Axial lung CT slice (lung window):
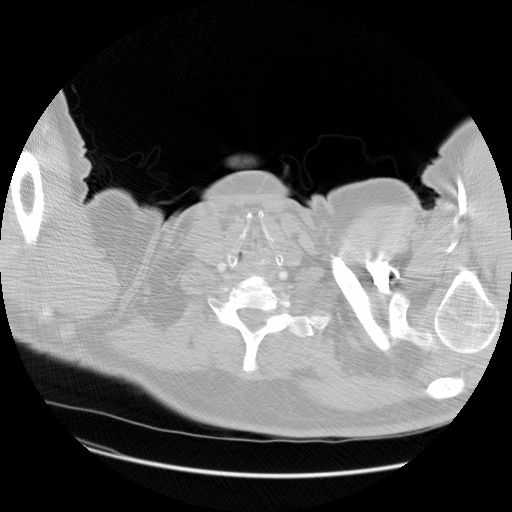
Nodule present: no